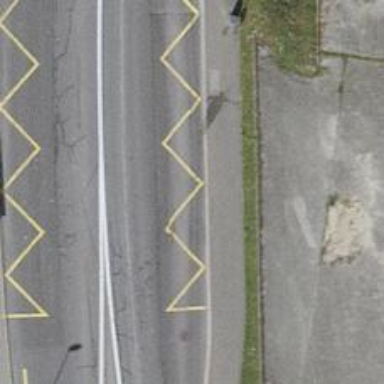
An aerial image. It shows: Bus stop with shelter. It is platform for public transport.